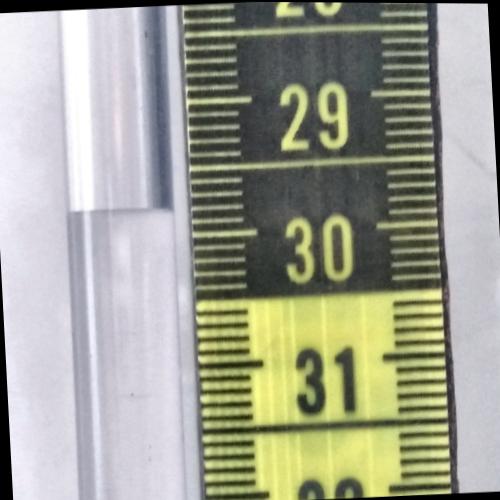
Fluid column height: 29.8 cm